Question: I want to create a timeline plot that roughly resembles the example below: lots of overlap at some points, not a lot of overlap at others.
What I need: , eliminating or reducing overlap. Ideally I'd be able to implement either a vertical or horizontal repel.
'''
library(tidyverse)
library(ggimage)
test_img <- list.files(system.file("extdata", package="ggimage"), pattern="png", full.names=TRUE)
set.seed(123)
df <-
tibble(date = as.Date(paste0("2020-", round(runif(45, 1, 2)), "-", round(runif(45, 1, 10)))),
group = paste0("Timeline ", rep(1:9, each = 5)),
img = sample(test_img, size = 45, replace = T) )
df %>%
ggplot() +
geom_line(aes(x = date, y = group, group = group), size = 5, alpha = 0.2) +
geom_image(aes(x = date, y = group, image = img, group = group), asp = 1)
'''

Something similar to the repelling in 'ggbeeswarm::geom_beeswarm' or 'ggrepel::geom_text_repel' would be nice, but those don't support images. So I think I need to pre-apply some kind of 1-dimensional packing algorithm, implementing iterative pair-wise repulsion on my vector of dates within each group, to try to find a non-overlapping arrangement.
Any ideas? Thank you so much!
<URL>
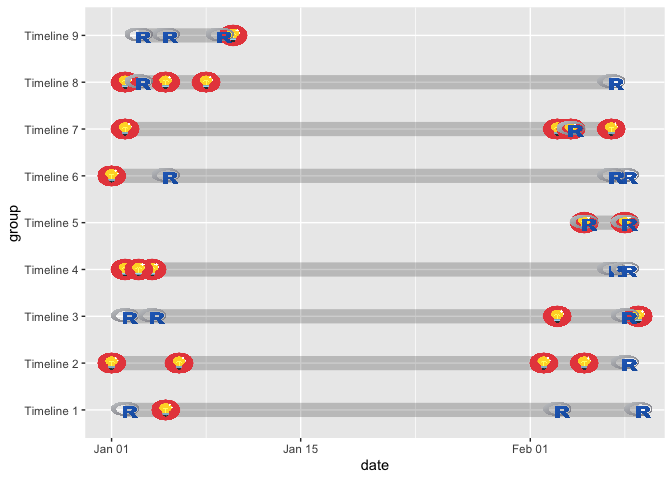
Answer: Here is the solution I've been able to come up with, repurposing the 'circleRepelLayout' function from the awesome 'packcircles' package
into the 'repel_vector' vector function that takes in your overlapping vector and a "repel_radius", and returns, if possible, a non-overlapping version.
I demonstrate the solution with the 'richtext' geom since this is a geom I've always wished had repel functionality.
'''
library(packcircles)
library(tidyverse)
library(ggtext)
library(ggimage)
repel_vector <- function(vector, repel_radius = 1, repel_bounds = range(vector)){
stopifnot(is.numeric(vector))
repelled_vector <-
packcircles::circleRepelLayout(x = data.frame(vector, ypos = 1, repel_radius),
xysizecols = c("vector", "ypos", "repel_radius"),
xlim = repel_bounds, ylim = c(0,1),
wrap = FALSE) %>%
as.data.frame() %>%
.$layout.x
return(repelled_vector)
}
overlapping_vec <- c(1, 1.1, 1.2, 10, 10.1, 10.2)
repelled_vec_default <- repel_vector(overlapping_vec)
repelled_vec_tighter <- repel_vector(overlapping_vec, repel_radius = 0.35)
ggplot() +
annotate("richtext", x = overlapping_vec, y = 3, label = "**test**", alpha = 0.5) +
annotate("richtext", x = repelled_vec_default, y = 2, label = "**test**", alpha = 0.5) +
annotate("richtext", x = repelled_vec_tighter, y = 1, label = "**test**", alpha = 0.5) +
scale_y_continuous(breaks = 1:3, labels = c("Tighter repel", "Default repel", "Overlapping points"))
'''

In theory you apply this to 2D repelling as well.
---
To solve the problem in my question, this can be applied like so:
'''
test_img <- list.files(system.file("extdata", package="ggimage"), pattern="png", full.names=TRUE)
set.seed(123)
df <-
tibble(date = as.Date(paste0("2020-", round(runif(45, 1, 2)), "-", round(runif(45, 1, 10)))),
group = paste0("Timeline ", rep(1:9, each = 5)),
img = sample(test_img, size = 45, replace = T) ) %>%
group_by(group) %>%
mutate(repelled_date = repel_vector(as.numeric(date),
repel_radius = 4,
repel_bounds = range(as.numeric(date)) + c(-3,3)),
repelled_date = as.Date(repelled_date, origin = "1970-01-01"))
df %>%
ggplot() +
geom_line(aes(x = date, y = group, group = group), size = 5, alpha = 0.2) +
geom_image(aes(x = repelled_date, y = group, image = img, group = group), asp = 1)
'''

<URL>